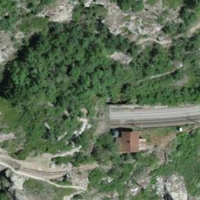
EUNIS habitat code: 32
Species observed at this site:
Prunus spinosa
Saponaria ocymoides
Geranium sanguineum